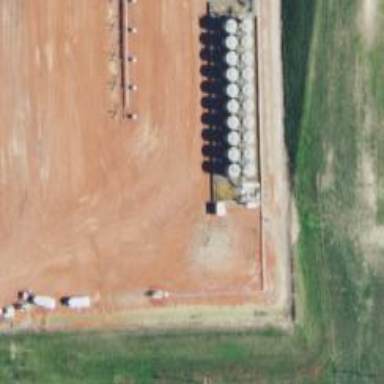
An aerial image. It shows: Storage tank with man-made structure.